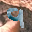
Label: 9